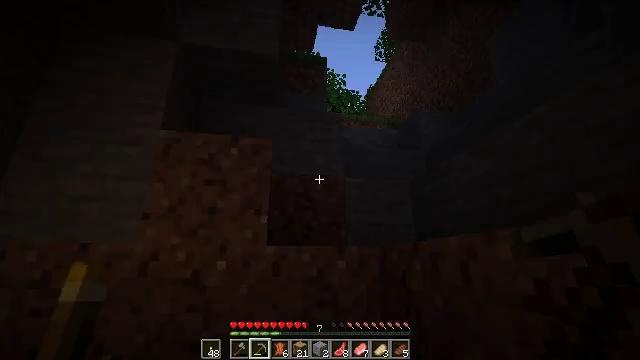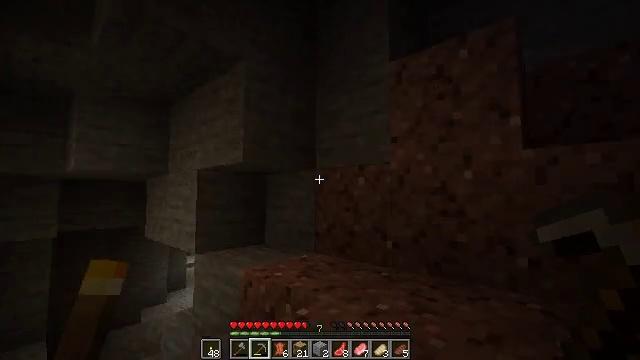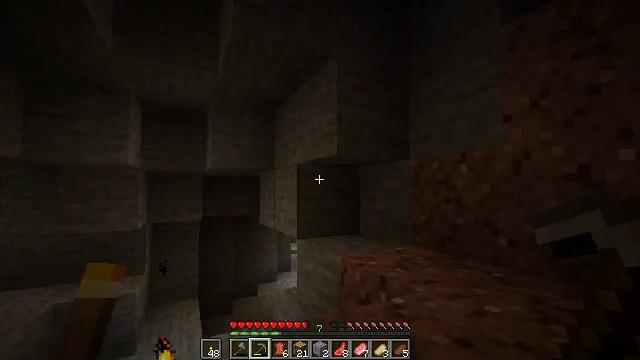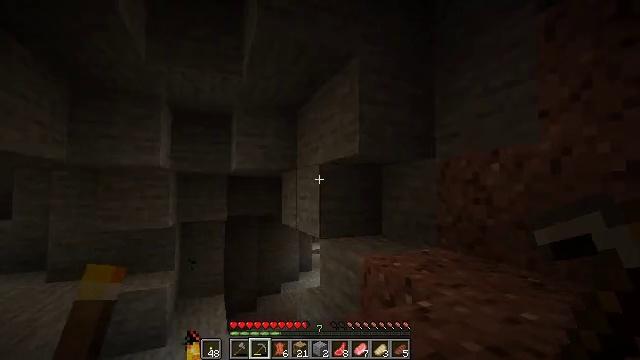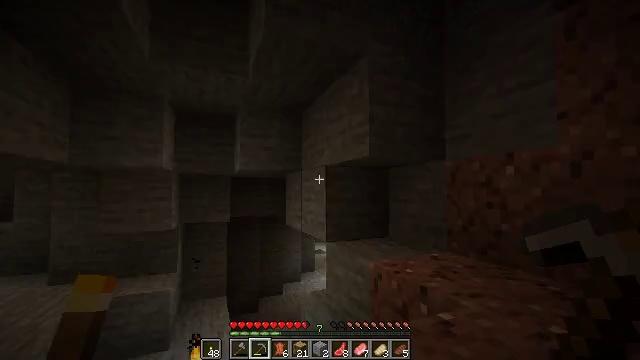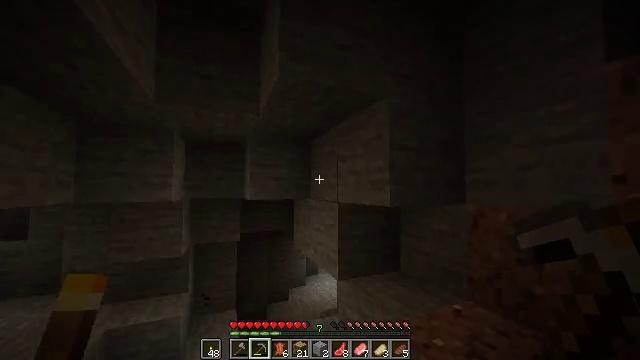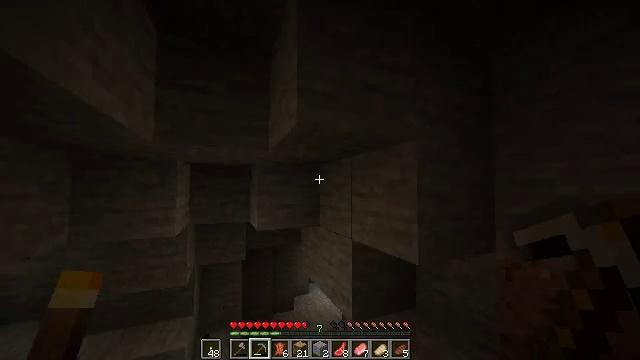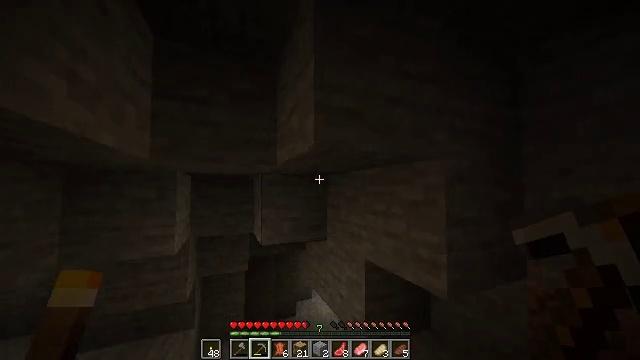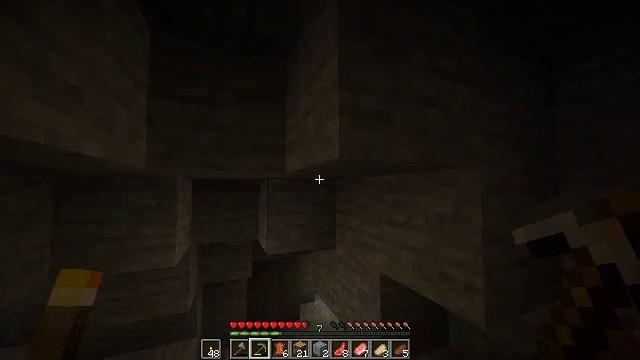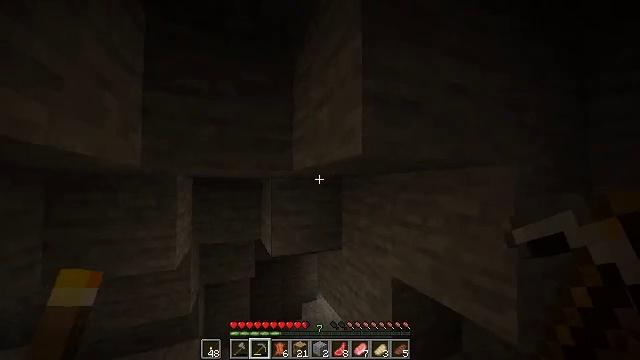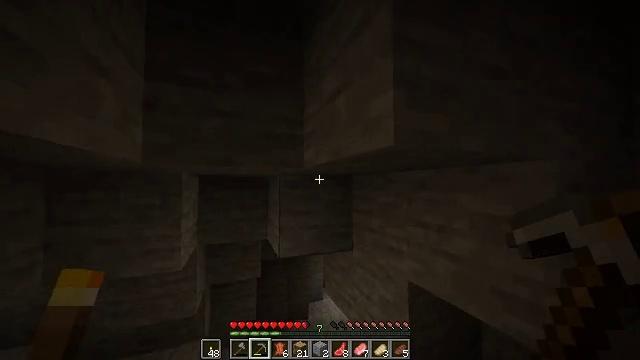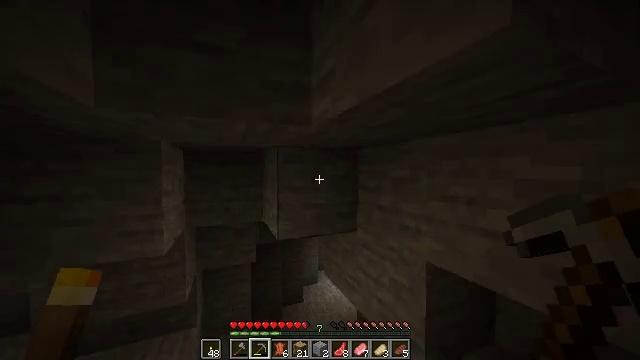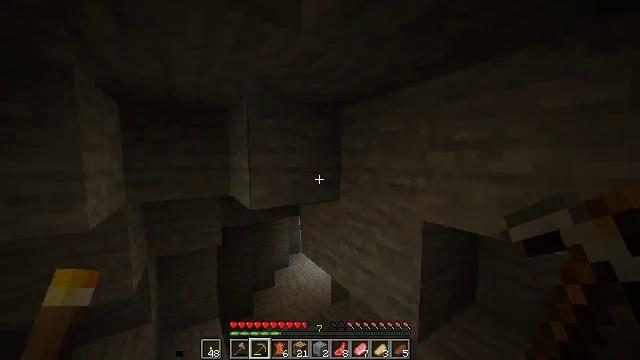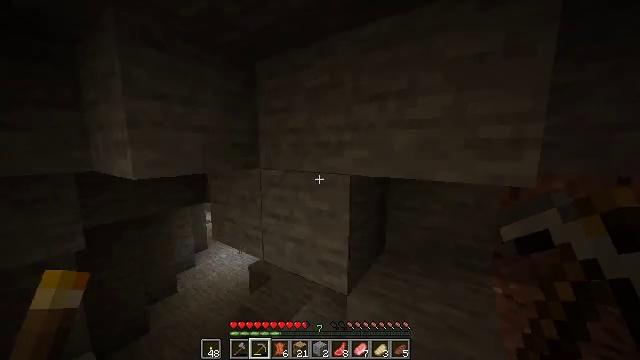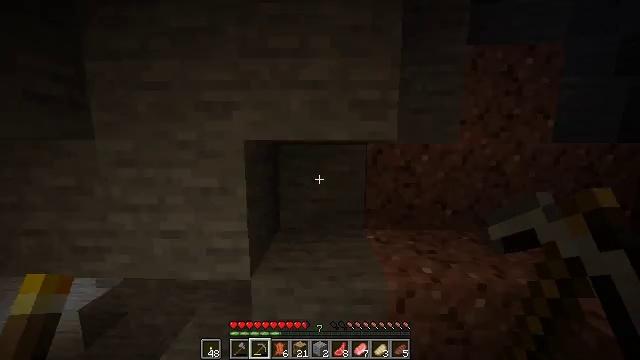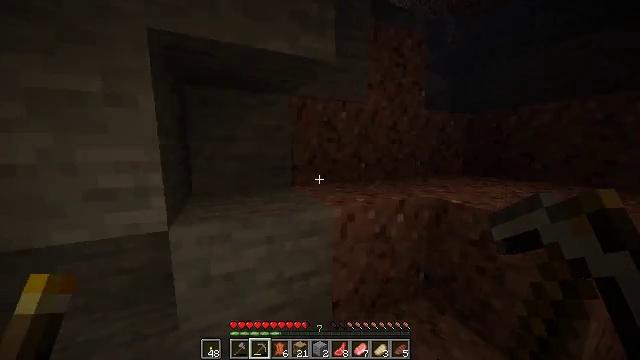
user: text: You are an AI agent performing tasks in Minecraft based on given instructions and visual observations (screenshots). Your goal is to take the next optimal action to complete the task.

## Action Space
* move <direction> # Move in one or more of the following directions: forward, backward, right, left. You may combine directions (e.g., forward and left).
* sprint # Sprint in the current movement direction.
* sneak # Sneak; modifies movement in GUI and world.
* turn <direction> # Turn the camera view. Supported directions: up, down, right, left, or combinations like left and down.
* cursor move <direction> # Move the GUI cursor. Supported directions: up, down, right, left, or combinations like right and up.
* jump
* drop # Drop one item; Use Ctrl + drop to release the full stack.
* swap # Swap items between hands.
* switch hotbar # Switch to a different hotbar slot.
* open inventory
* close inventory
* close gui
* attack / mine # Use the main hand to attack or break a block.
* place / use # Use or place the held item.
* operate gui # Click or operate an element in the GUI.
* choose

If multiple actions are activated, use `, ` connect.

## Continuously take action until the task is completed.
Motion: motion action
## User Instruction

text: Break the white bed to relocate it.
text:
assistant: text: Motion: move forward and move left, sprint, jump
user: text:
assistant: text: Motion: move forward and move left, sprint, turn left and down, jump
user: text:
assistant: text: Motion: move forward and move left, sprint, turn left, jump
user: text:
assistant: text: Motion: move forward and move left, sprint, jump
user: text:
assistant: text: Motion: move forward and move left, sprint, jump
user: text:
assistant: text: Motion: move forward and move left, sprint, jump
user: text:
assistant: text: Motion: move forward and move left, sprint, jump
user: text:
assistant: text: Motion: move forward and move left, sprint, jump
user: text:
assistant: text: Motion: move forward, jump
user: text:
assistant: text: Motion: move forward, turn left, jump
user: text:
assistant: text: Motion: move forward, turn right and down, jump
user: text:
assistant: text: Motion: move forward, turn right and down, jump
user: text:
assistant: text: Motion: move forward, turn right and down, jump
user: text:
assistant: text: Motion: move forward, turn right, jump
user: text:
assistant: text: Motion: move forward, turn right, jump
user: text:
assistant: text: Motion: move forward, turn right, jump
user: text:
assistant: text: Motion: move forward, sprint, turn right and up, jump
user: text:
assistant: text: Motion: move forward, sprint, jump
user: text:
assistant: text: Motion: move forward, sprint, jump
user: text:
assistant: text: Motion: move forward, sprint, jump
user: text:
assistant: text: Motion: move forward, sprint, jump
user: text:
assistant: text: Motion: move forward, sprint, turn right and up, jump
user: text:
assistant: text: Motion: move forward, sprint, turn right and up, jump
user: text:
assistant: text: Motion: move forward, sprint, turn right and up, jump
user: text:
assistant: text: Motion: move forward, sprint, turn right and up, jump
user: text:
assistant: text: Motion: move forward, sprint, turn right and up, jump
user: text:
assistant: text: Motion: move forward, sprint, turn right and up, jump
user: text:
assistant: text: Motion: move forward, sprint, jump
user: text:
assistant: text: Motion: move forward, sprint, turn up, jump
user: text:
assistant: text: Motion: move forward, sprint, jump